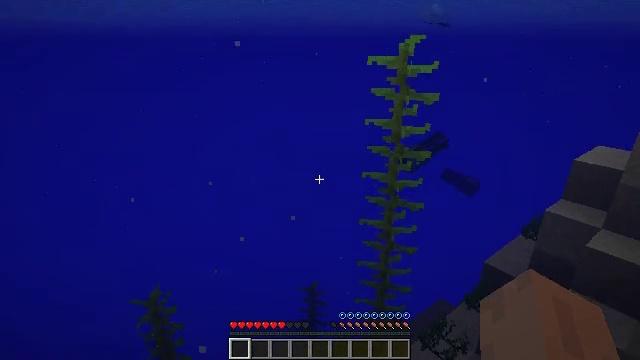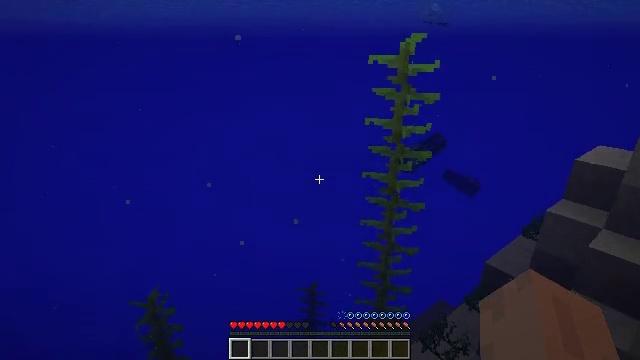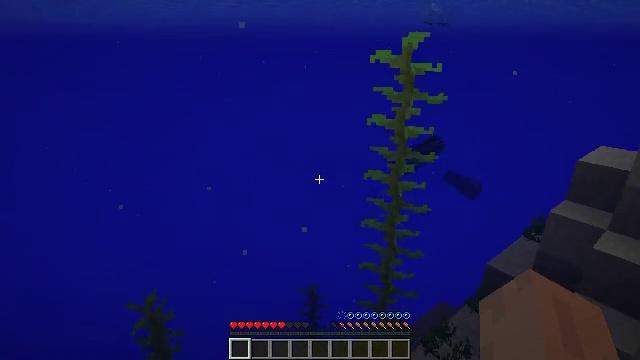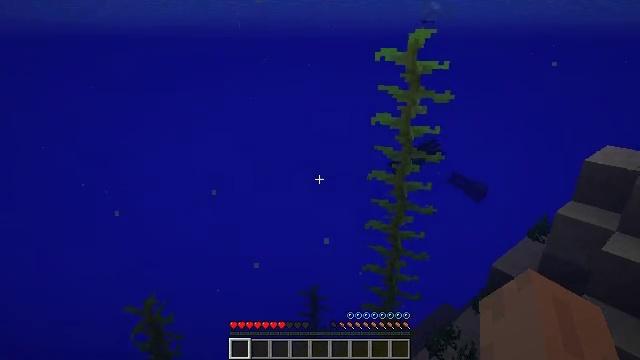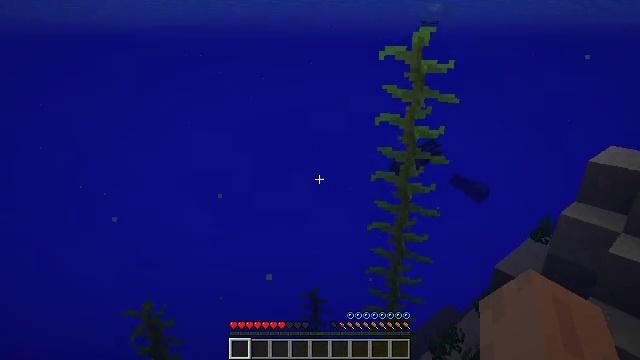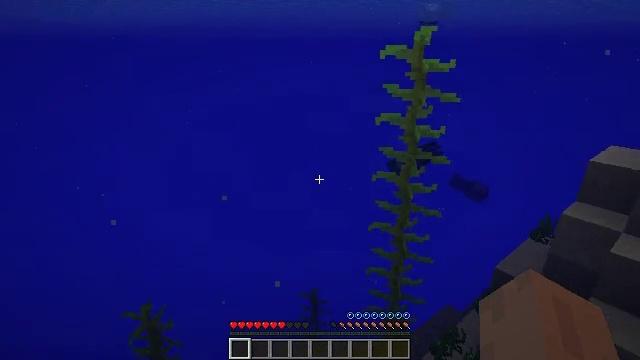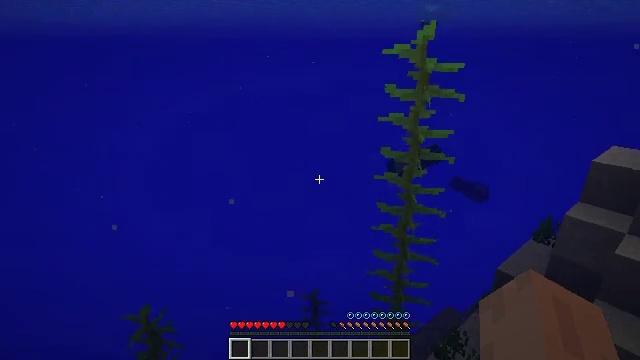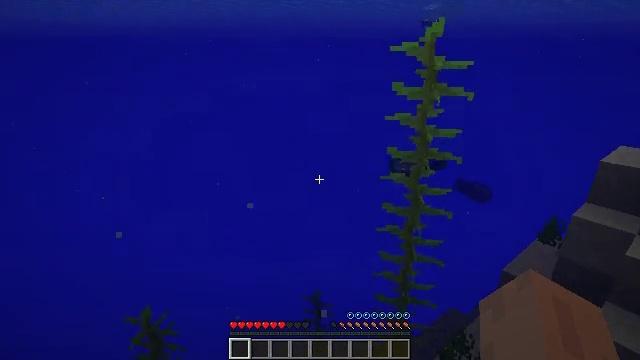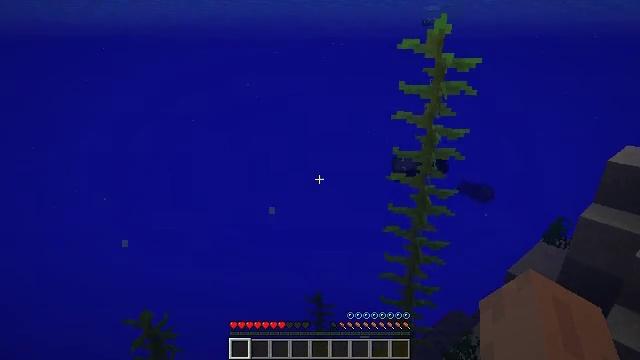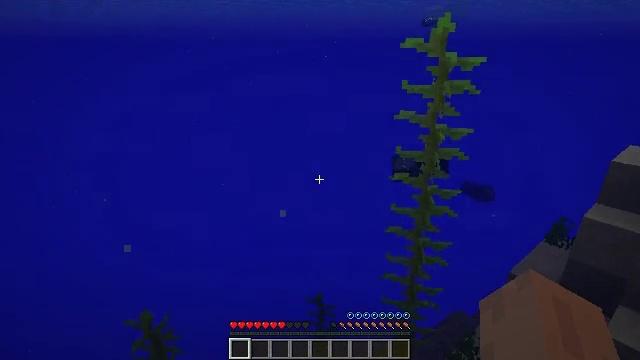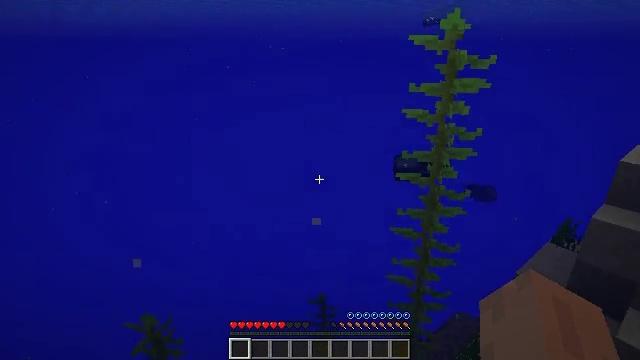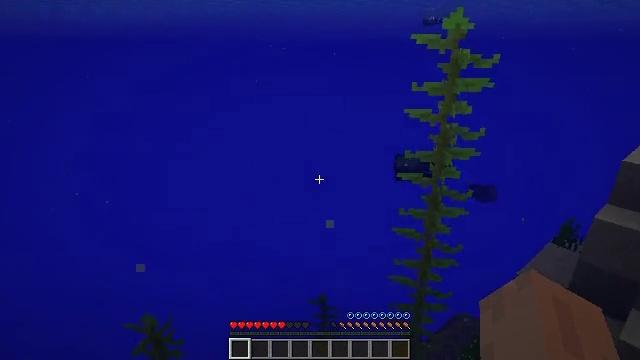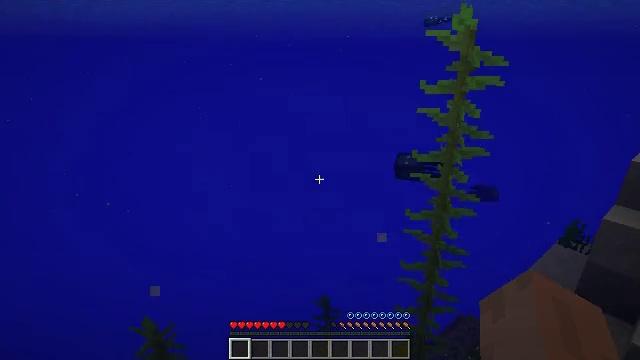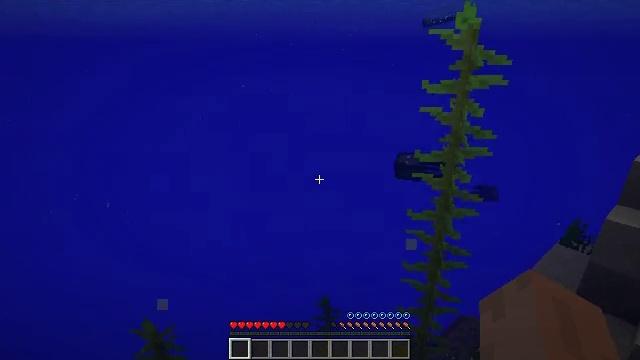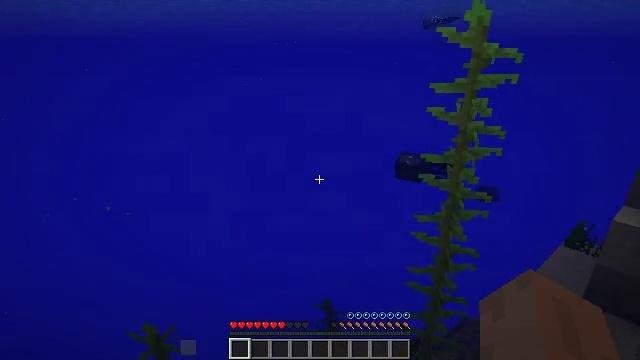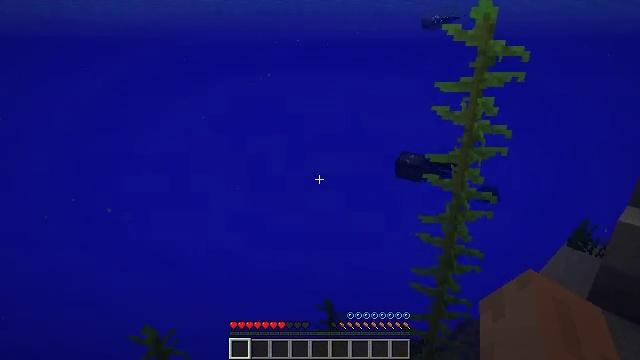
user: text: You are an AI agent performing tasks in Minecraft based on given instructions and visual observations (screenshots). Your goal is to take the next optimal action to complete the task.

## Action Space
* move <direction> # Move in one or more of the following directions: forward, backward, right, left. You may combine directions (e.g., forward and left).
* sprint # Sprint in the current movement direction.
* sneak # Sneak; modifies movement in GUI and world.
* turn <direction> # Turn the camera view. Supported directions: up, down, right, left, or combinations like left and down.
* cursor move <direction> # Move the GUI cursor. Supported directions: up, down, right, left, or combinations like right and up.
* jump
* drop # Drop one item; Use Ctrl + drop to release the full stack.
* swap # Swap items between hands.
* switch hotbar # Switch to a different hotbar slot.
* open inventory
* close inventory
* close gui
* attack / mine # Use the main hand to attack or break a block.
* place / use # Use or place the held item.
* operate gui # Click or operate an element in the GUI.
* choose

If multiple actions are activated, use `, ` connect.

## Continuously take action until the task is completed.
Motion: motion action
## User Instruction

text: Mine the birch planks.
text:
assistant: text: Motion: move forward and move left, attack / mine
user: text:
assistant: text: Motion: move forward and move left, attack / mine
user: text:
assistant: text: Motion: move forward and move left, attack / mine
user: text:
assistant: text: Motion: move forward and move left, attack / mine
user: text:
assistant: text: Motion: move forward and move left, attack / mine
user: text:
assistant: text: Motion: move forward and move left, attack / mine
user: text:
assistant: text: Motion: move forward and move left, attack / mine
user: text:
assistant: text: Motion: move forward and move left, attack / mine
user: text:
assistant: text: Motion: move forward and move left, attack / mine
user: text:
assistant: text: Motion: move forward and move left, attack / mine
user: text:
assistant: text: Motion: move forward and move left, attack / mine
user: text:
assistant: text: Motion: move forward and move left, attack / mine
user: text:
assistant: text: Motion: move forward and move left, attack / mine
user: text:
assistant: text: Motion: move forward and move left, attack / mine
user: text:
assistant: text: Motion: move forward and move left, attack / mine
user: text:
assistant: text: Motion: move forward and move left, attack / mine
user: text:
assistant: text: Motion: move forward and move left, attack / mine
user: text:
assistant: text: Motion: move forward and move left, attack / mine
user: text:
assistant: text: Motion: move forward and move left, attack / mine
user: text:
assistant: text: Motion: move forward and move left, attack / mine
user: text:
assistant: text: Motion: move forward and move left, attack / mine
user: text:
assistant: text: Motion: move forward and move left, attack / mine
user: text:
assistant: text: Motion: move forward and move left, attack / mine
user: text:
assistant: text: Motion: move forward and move left, attack / mine
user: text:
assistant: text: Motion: move forward and move left, turn right, attack / mine
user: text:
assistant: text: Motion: move forward and move left, turn right, attack / mine
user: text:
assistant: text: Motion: move forward and move left, turn right, attack / mine
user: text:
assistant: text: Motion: move forward and move left, turn right, attack / mine
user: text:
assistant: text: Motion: move forward and move left, turn right, attack / mine
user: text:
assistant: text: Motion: move forward and move left, turn right, attack / mine